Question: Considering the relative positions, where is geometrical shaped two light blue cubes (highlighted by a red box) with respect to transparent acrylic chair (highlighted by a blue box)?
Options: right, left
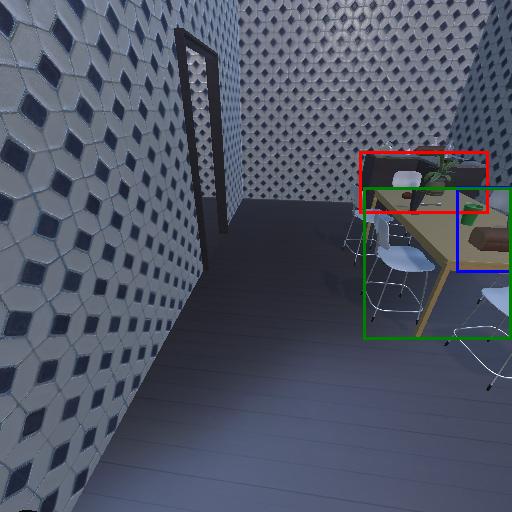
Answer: right